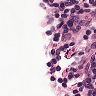
Metastatic tissue present: no